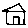
Label: house